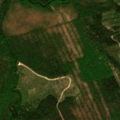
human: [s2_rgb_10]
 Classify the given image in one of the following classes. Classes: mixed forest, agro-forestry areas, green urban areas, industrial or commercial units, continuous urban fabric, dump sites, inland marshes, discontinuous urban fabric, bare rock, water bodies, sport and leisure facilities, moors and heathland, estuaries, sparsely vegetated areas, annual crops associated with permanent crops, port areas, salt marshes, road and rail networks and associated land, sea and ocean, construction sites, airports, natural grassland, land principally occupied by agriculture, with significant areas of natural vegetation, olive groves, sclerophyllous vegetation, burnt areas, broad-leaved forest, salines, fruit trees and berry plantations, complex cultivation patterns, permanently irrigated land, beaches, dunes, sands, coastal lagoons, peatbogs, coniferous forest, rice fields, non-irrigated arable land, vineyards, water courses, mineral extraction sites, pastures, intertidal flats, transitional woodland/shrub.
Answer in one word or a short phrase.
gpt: mixed forest, transitional woodland/shrub